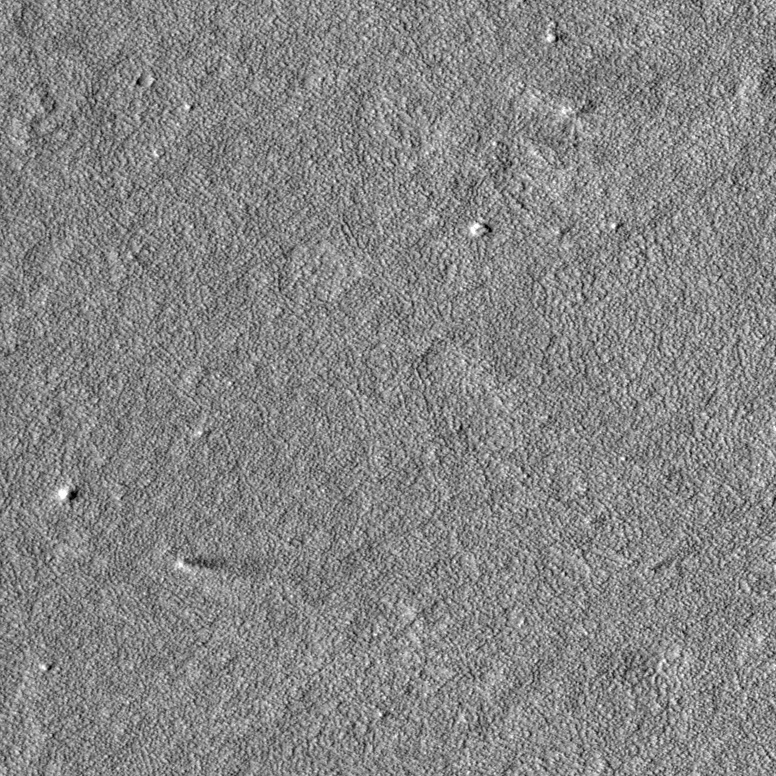
Label: dustdevil